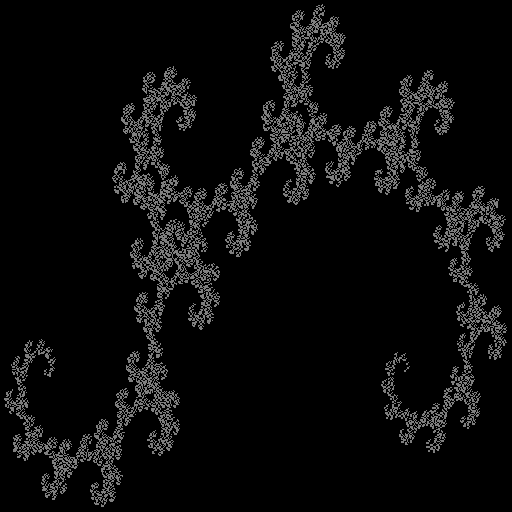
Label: gold_dragon